Field crop: tomato
Growth stage: 1
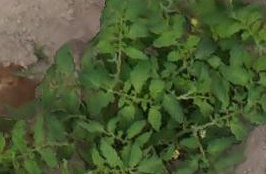
Species: tomato